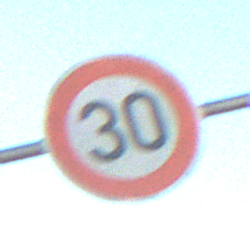
Verkehrszeichen: Geschwindigkeit30
Umgebung: Outdoor, Nature
Tageszeit: SunriseSunset
Wetter: Clear
Licht: Natural
Jahreszeit: NotSpecified
Kontrast: HighContrast